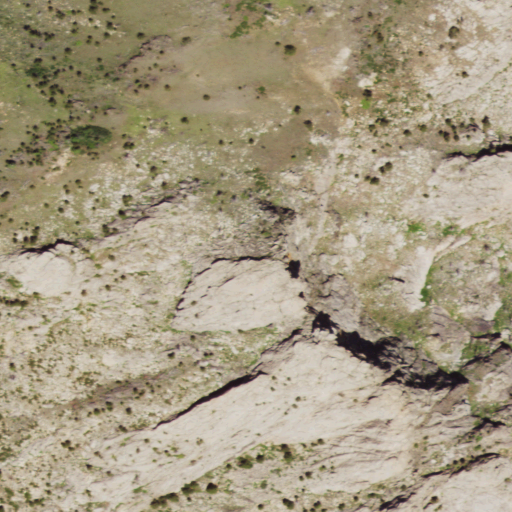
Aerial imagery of mountain in Wyoming named Split Rock containing shrub, grassland, and evergreen forest